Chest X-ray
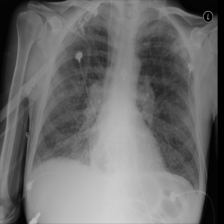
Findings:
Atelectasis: negative
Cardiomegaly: negative
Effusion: negative
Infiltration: negative
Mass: negative
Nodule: negative
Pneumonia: positive
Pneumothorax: negative
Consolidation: negative
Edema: positive
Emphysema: negative
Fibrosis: negative
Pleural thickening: negative
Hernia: negative